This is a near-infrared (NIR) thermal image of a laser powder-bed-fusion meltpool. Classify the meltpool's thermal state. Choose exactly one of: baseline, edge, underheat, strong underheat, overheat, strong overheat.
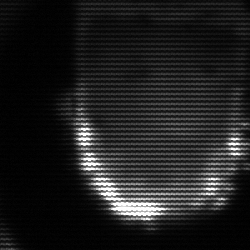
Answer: baseline